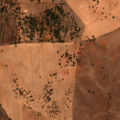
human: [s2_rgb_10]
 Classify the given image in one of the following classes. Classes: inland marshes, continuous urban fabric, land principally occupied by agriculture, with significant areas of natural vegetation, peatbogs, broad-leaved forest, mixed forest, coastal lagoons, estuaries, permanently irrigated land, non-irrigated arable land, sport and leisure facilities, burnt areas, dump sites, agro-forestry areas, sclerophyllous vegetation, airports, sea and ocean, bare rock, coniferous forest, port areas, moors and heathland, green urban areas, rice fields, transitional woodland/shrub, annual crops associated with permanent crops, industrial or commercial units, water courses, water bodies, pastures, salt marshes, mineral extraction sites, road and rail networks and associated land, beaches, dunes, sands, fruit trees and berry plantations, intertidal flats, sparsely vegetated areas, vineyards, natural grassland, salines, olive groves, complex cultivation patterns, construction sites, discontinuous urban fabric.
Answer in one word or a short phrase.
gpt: non-irrigated arable land, agro-forestry areas, transitional woodland/shrub